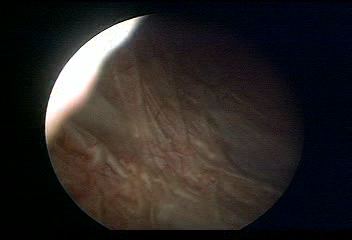
Modality: WLC
Class: Normal mucosa
Bladder cancer association: No